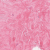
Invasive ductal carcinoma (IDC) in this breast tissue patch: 0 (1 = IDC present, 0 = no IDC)